Question: JIRA has a nice search tool built into the issue tracker -- date-pickers, multi-select label pickers, number filters (min/max), and the like. For the label filter specifically, I'm wondering if this is a feature that Atlassian home-rolled; or did they use a plug-and-play framework that I too can add to my site; or something in between? I realize there's some back-end stuff that needs to happen in order to populate the list, but the UI element itself looks really slick.
The image below, from <URL>, shows the label filter I'm interested in.

I tried pulling apart the source on the page, but I only found things that appear to be unrelated: AUI (Atlassian's UI standards?) and AJS (a low-level jQuery-esque library?).
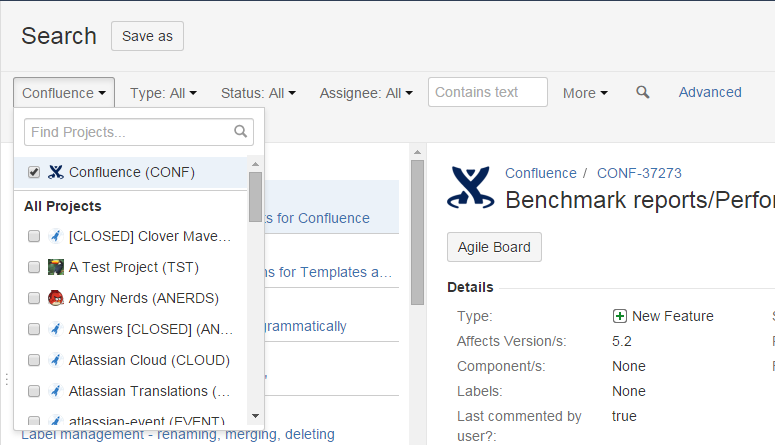
Answer: I think that this plugin is the one you need. But you still will need to do the backend magic to ensure it works.
<URL>